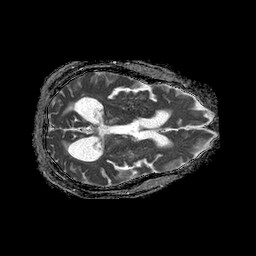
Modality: ADC
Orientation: axial
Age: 71
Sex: female
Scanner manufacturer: philips
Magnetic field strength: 1.5 T
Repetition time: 4.6 s
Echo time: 0.08941 s